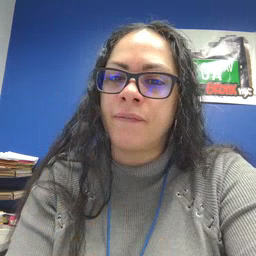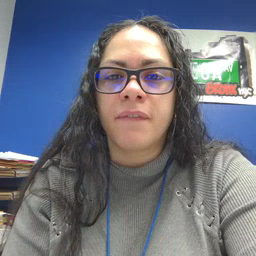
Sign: yourself